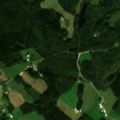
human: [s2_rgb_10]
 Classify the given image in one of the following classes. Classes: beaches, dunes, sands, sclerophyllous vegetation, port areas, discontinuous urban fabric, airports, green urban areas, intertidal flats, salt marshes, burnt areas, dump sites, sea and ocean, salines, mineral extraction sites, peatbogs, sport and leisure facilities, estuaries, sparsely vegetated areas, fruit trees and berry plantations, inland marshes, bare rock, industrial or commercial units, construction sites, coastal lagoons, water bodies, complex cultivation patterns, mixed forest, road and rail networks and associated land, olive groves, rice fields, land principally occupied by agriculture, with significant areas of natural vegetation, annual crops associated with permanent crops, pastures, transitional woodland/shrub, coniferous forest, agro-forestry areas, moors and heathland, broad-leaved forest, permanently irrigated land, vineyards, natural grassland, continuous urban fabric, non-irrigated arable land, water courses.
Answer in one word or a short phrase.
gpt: non-irrigated arable land, land principally occupied by agriculture, with significant areas of natural vegetation, mixed forest